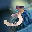
Label: 3